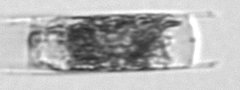
Label: Hemiaulus